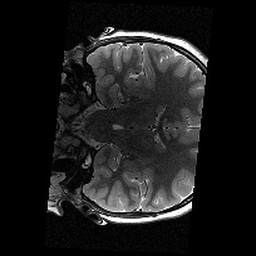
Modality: T2w
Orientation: coronal
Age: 10
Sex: female
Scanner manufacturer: siemens
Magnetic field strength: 3 T
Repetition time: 9.23 s
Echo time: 0.067 s